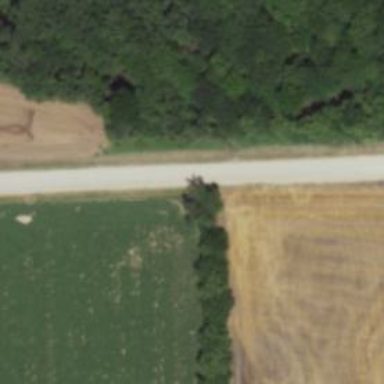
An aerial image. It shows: Asphalt road classified as tertiary.